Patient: sex F, age 62
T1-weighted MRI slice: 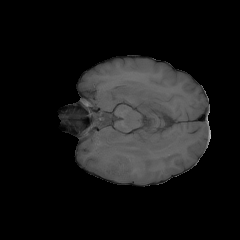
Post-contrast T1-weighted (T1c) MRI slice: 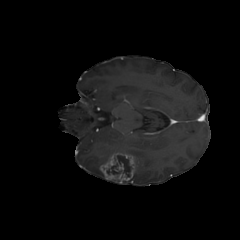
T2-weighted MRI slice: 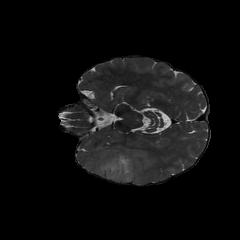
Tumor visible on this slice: yes
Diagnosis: Glioblastoma, IDH-wildtype
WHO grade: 4